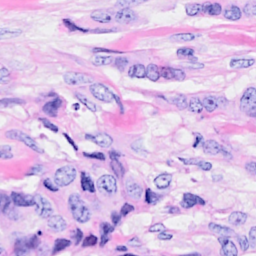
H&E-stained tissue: Breast